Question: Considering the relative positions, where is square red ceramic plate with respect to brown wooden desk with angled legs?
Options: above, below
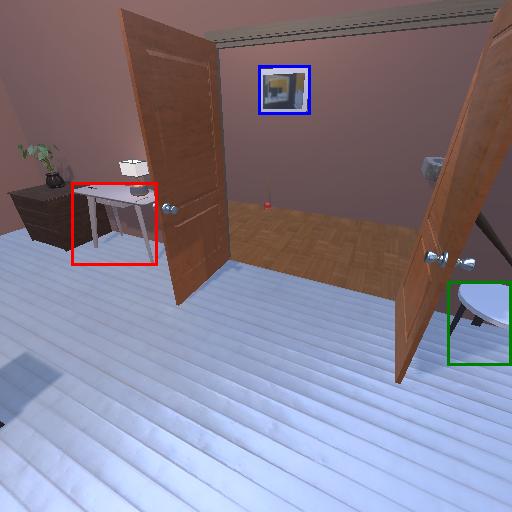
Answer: above